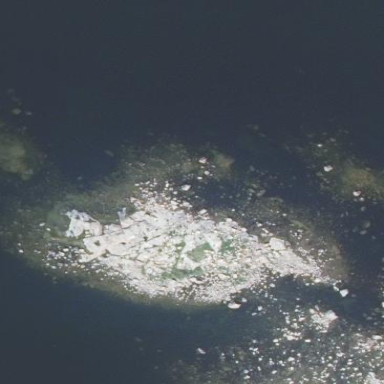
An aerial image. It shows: Islet along the coastline.